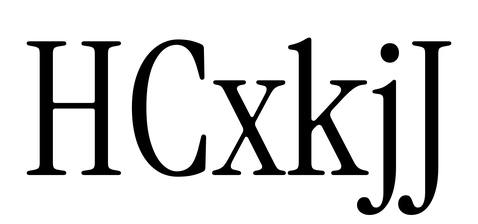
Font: InstrumentSerif-Regular